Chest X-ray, AP view. Patient: 37 years old, sex M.
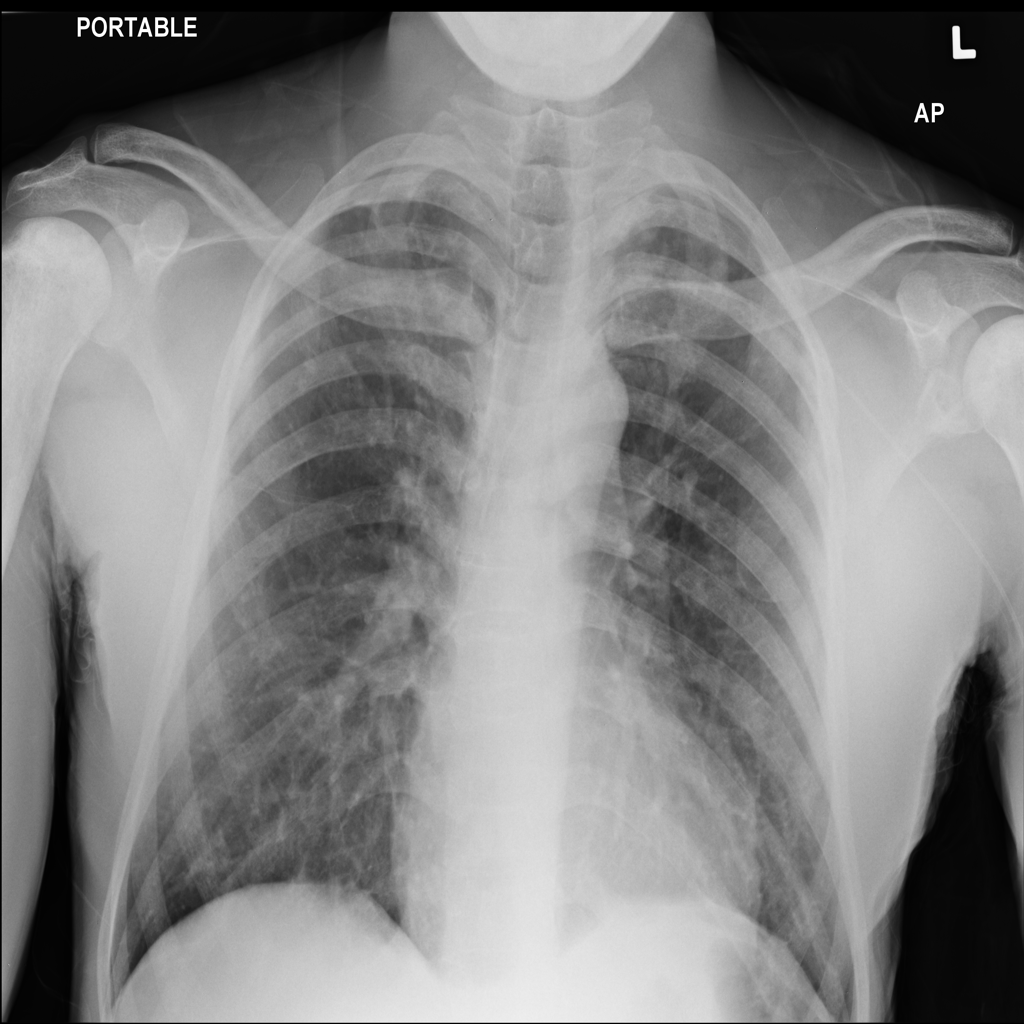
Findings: No Finding